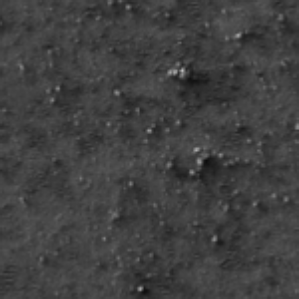
Label: frost